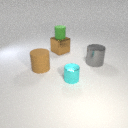
large brown rubber cylinder to the left of large brown metal cube